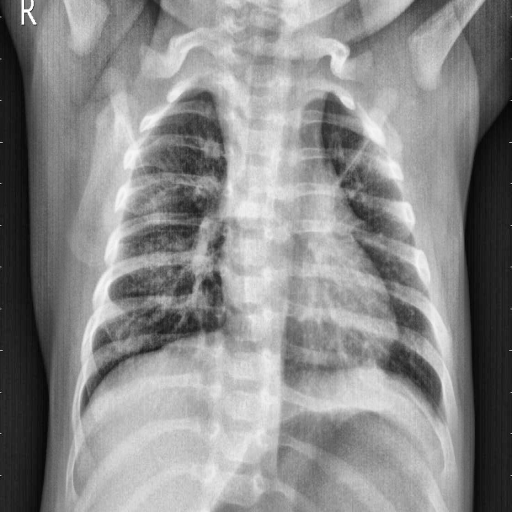
Finding: PNEUMONIA